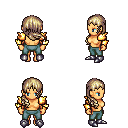
a pixel art fantasy rpg character, female body template, human, tanned skin, gold arm armor, teal pants, white blonde right-swept hairstyle, metal boots, four views (front, back, left, right), 2x2 character sprite sheet, small pixel art, hard edges, no anti-aliasing